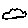
Label: cloud